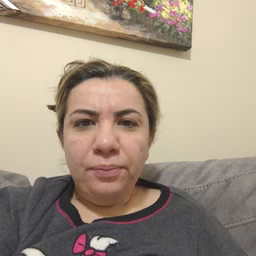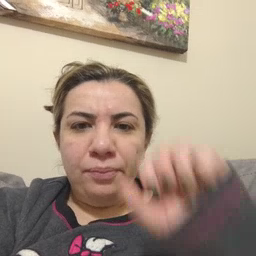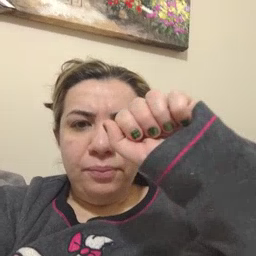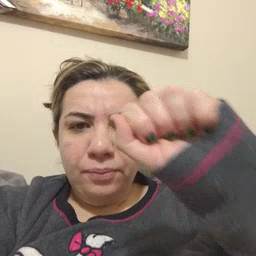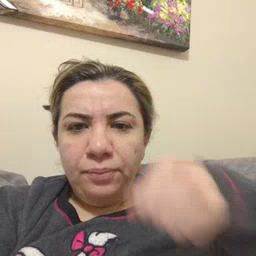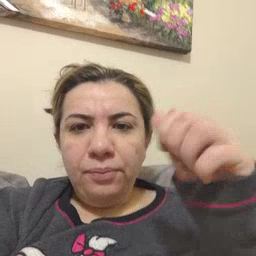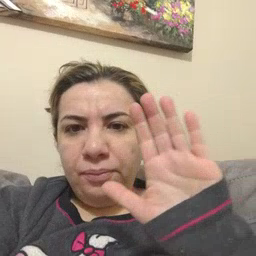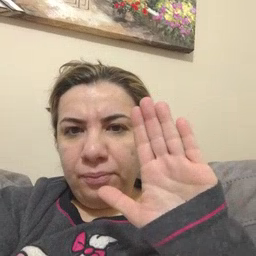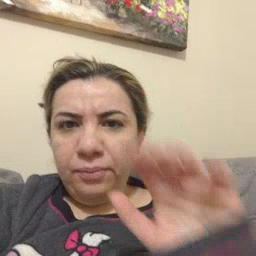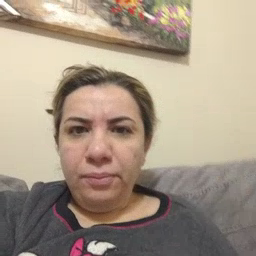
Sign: mitten